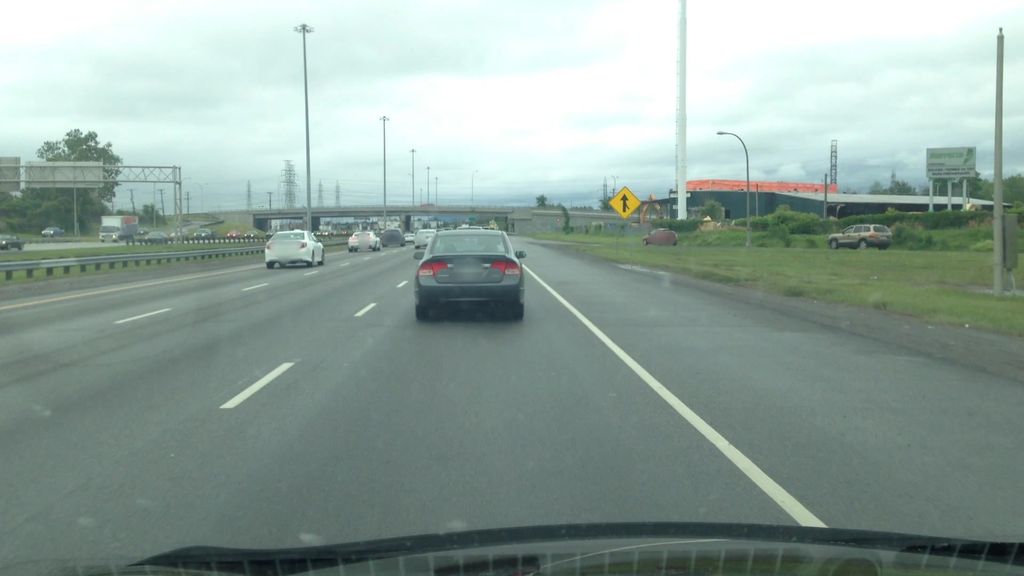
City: montreal